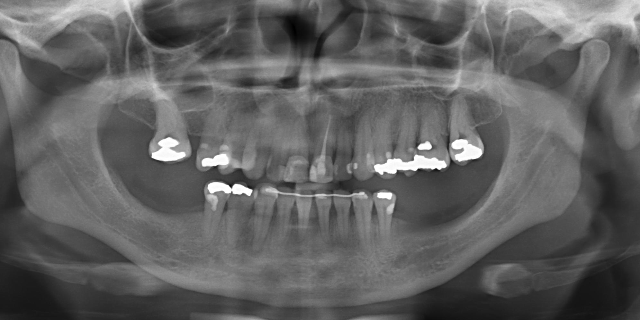
adult